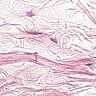
Metastatic tissue present: no